Field crop: tomato
Growth stage: 1
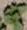
Species: solanum